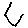
Label: hexagon